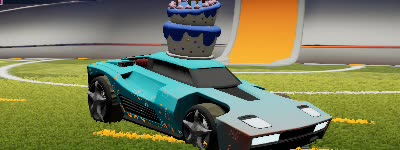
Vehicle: breakout